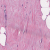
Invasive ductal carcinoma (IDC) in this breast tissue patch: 1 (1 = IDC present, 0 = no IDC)